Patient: sex M, age 28
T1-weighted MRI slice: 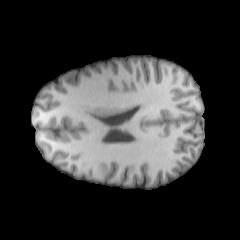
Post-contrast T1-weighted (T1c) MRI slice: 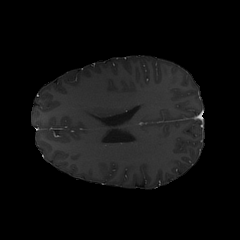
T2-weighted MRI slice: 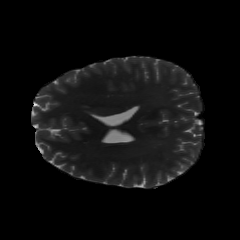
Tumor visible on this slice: no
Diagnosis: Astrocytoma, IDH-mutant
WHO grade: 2